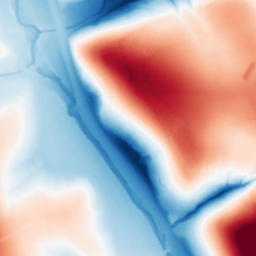
Category: classical
Decomposition family: gaussian
Decomposition parameters: sigma: 50
Upsampling method: cubic_mitchell
Upsampling parameters: scale: 2
Upsampling scale: 2